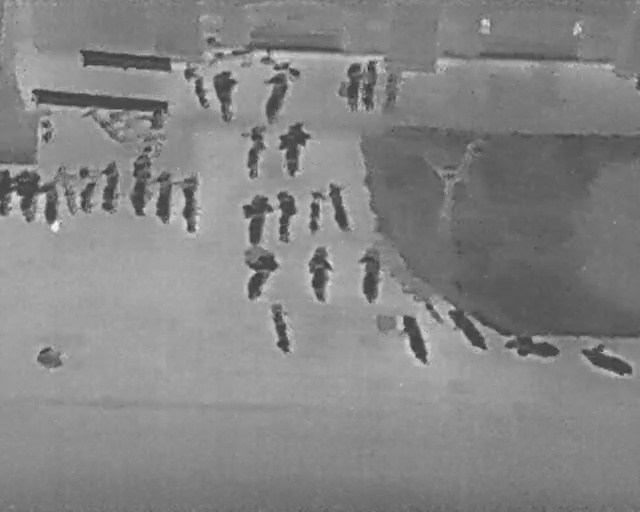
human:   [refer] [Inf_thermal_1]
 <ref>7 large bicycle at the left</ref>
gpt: <box>[[24, 36, 34, 41, 179], [20, 36, 29, 40, 3], [16, 33, 26, 38, 3], [12, 34, 21, 38, 3], [9, 35, 17, 39, 3], [3, 37, 12, 41, 179], [0, 35, 8, 40, 179]]</box>

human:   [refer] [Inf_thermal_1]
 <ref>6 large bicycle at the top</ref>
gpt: <box>[[53, 15, 61, 18, 3], [50, 14, 59, 18, 3], [38, 16, 47, 20, 10], [30, 15, 39, 20, 177], [41, 25, 50, 32, 5], [34, 26, 43, 32, 5]]</box>

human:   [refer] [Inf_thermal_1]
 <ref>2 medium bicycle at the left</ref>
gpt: <box>[[6, 35, 14, 38, 164], [-2, 36, 5, 38, 179]]</box>

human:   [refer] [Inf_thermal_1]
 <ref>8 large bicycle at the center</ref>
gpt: <box>[[35, 39, 44, 45, 5], [40, 39, 48, 44, 2], [48, 38, 57, 41, 165], [36, 50, 44, 56, 26], [45, 50, 54, 56, 2], [53, 51, 62, 55, 2], [39, 62, 47, 65, 169], [60, 64, 69, 67, 156]]</box>

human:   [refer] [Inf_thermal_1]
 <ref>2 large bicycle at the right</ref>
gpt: <box>[[68, 62, 77, 66, 133], [78, 65, 87, 70, 99]]</box>